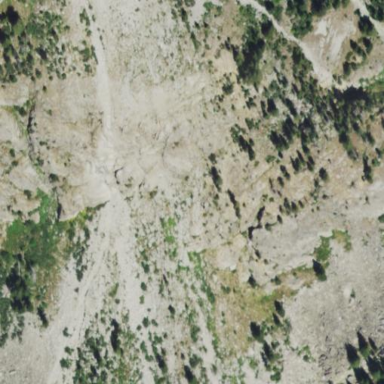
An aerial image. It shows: Natural scree.